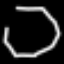
Label: octagon